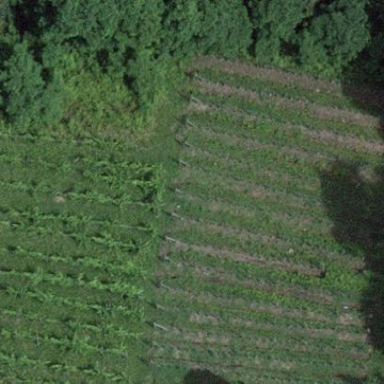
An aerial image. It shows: Vineyard growing grapes.